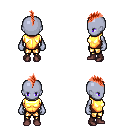
a pixel art fantasy rpg character, female body template, dark elf, purple skin, gold chest armor, gold greaves, red mohawk hairstyle, maroon shoes, four views (front, back, left, right), 2x2 character sprite sheet, small pixel art, hard edges, no anti-aliasing